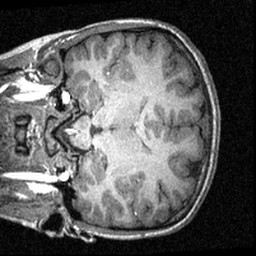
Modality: T1w
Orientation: coronal
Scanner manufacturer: siemens
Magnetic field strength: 3 T
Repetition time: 1.57 s
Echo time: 0.00304 s